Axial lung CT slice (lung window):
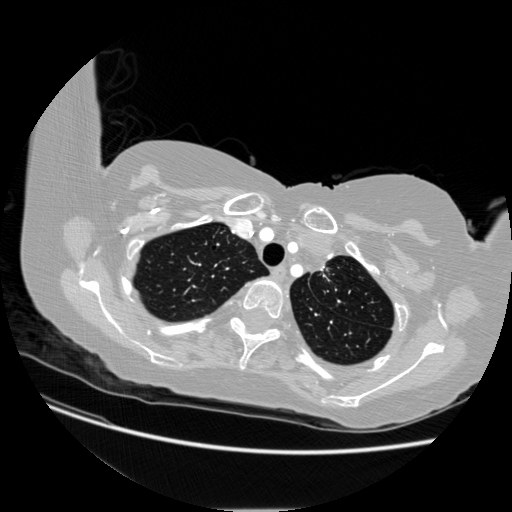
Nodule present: no